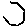
Label: hexagon